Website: ulta-beauty
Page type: account-selection
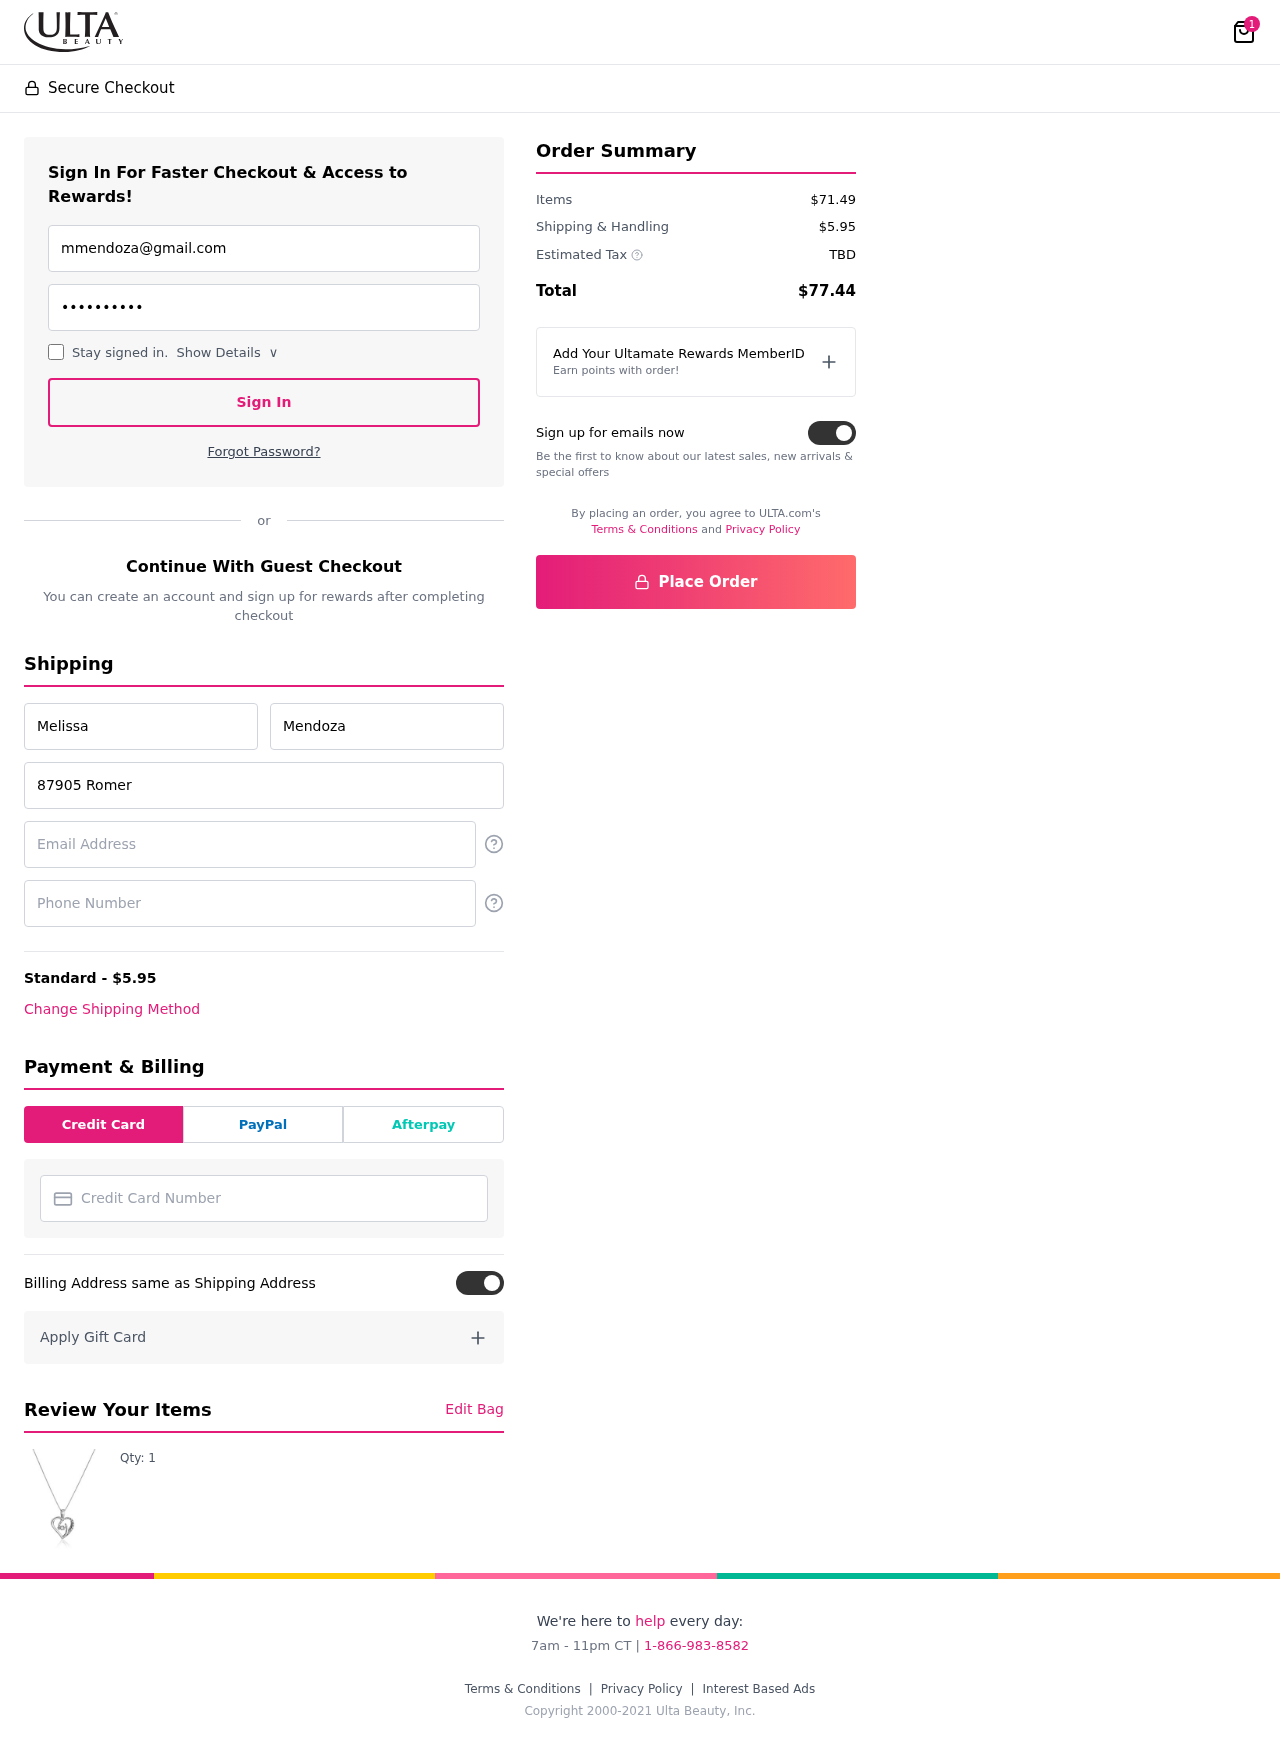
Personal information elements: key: PII_CARD_NUMBER
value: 2233 5157 0837 4998
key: PII_EMAIL
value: mmendoza@gmail.com
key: PII_EMAIL2
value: mmendoza@gmail.com
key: PII_FIRSTNAME
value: Melissa
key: PII_LASTNAME
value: Mendoza
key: PII_PHONE
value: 8746498794
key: PII_STREET
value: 87905 Romero Divide
Product elements: key: PRODUCT1_QUANTITY
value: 1
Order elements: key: ORDER_NUM_ITEMS
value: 1
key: ORDER_SHIPPING_COST
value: $5.95
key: ORDER_SUBTOTAL
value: $71.49
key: ORDER_TAX
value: TBD
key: ORDER_TOTAL
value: $77.44